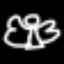
Label: angel